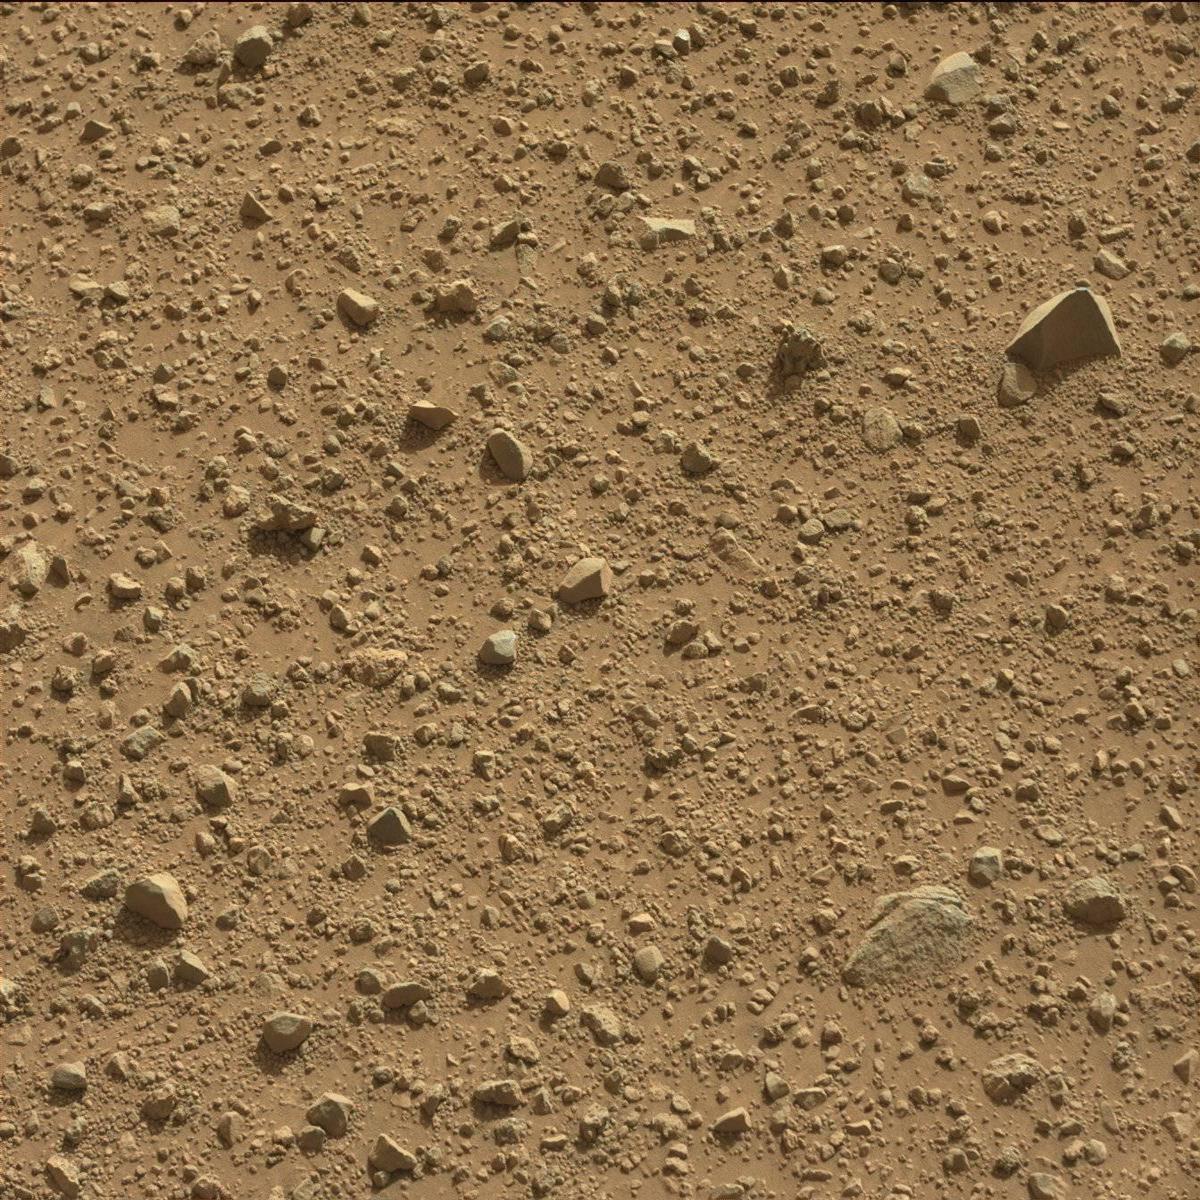
Terrain classes present: Bedrock, Rock, Sand / Soil